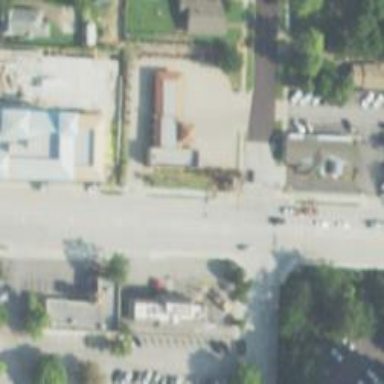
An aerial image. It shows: Secondary road with separate asphalt sidewalk.